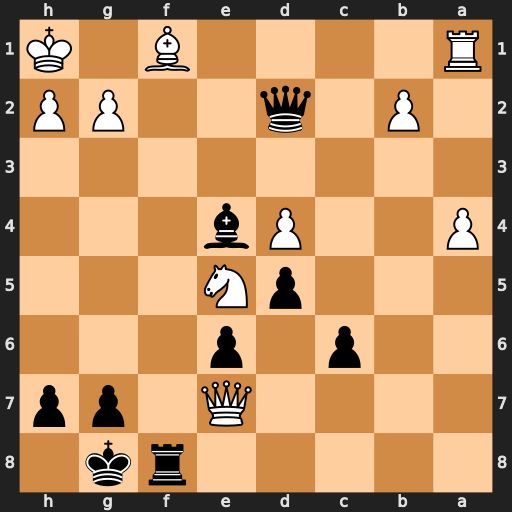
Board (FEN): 5rk1/4Q1pp/2p1p3/3pN3/P2Pb3/8/1P1q2PP/R4B1K
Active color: b
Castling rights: -
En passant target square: -
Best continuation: Rxf1+ Rxf1 Qxg2#